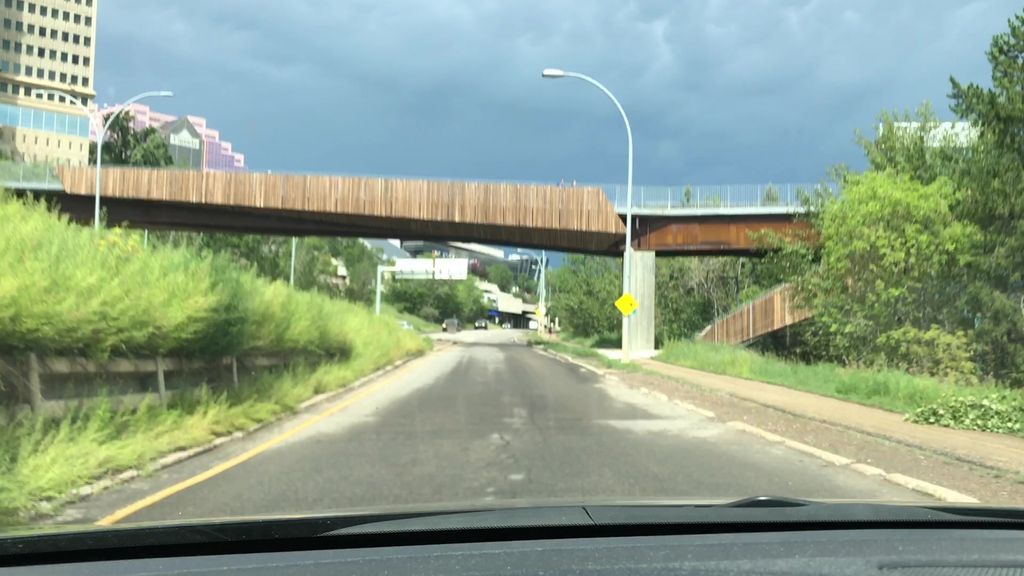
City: edmonton